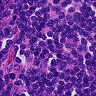
Metastatic tissue present: no